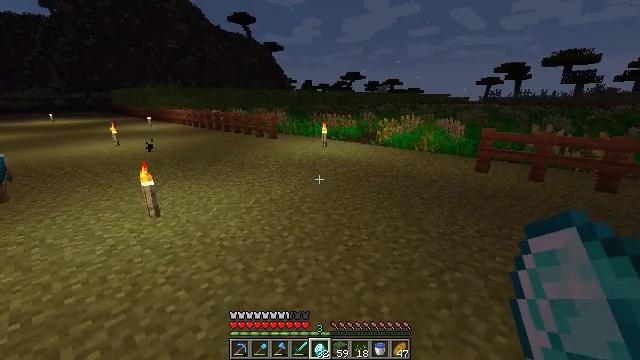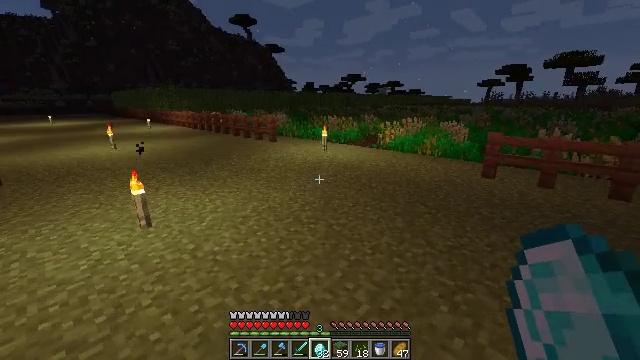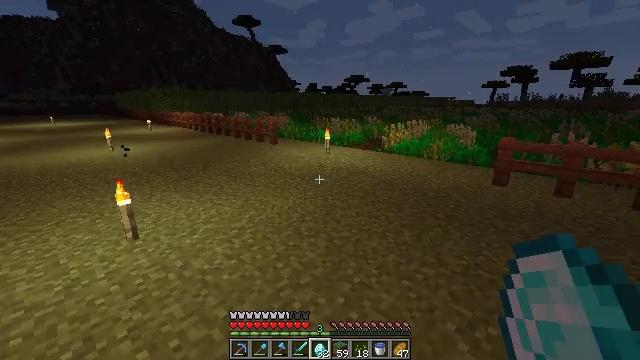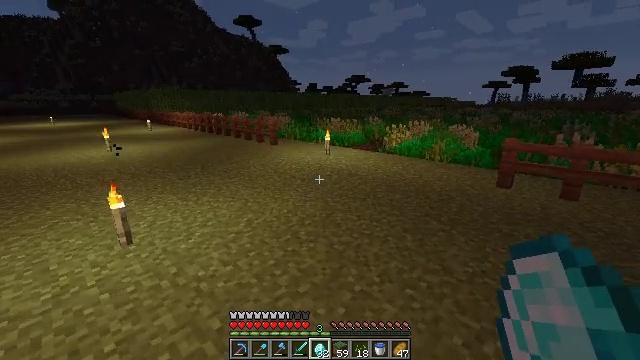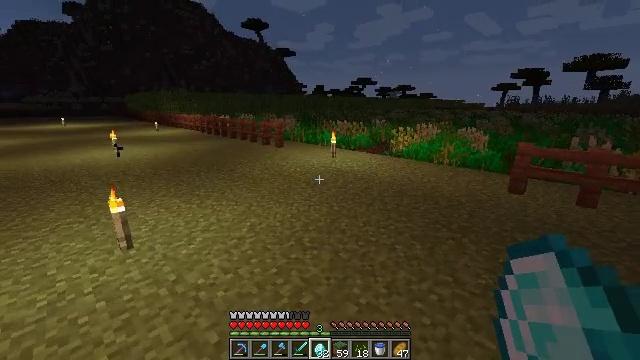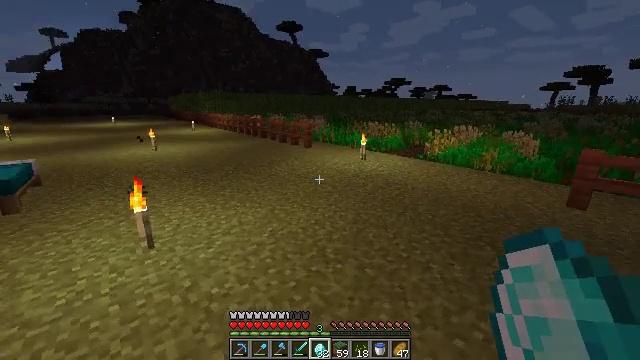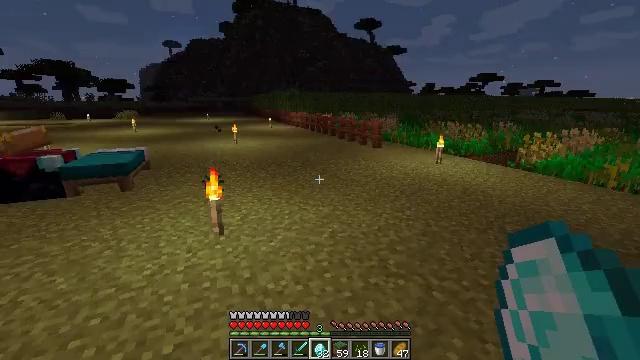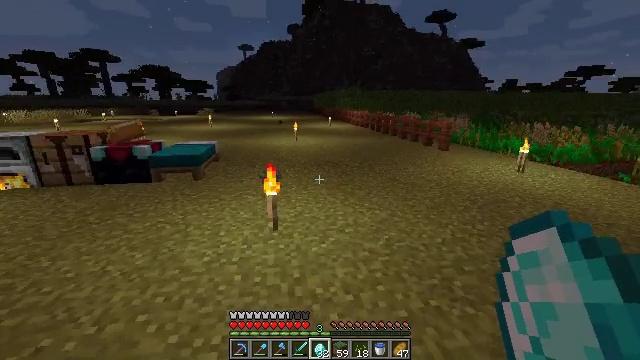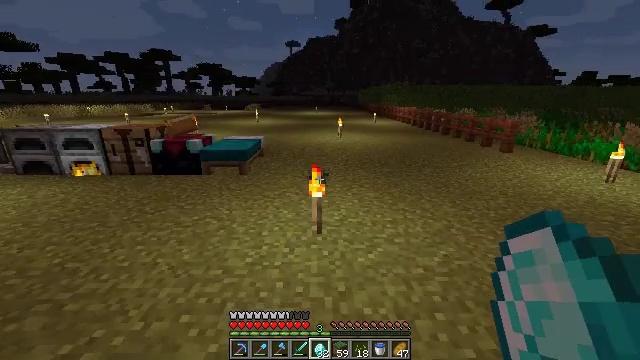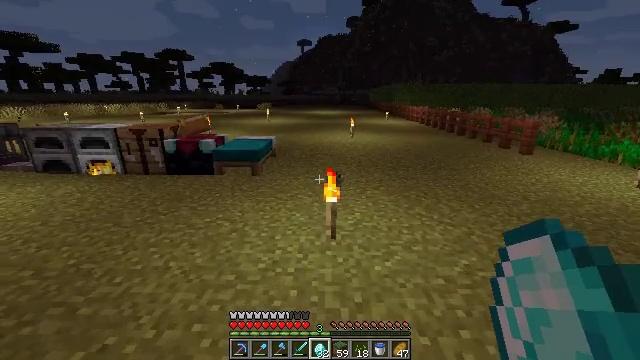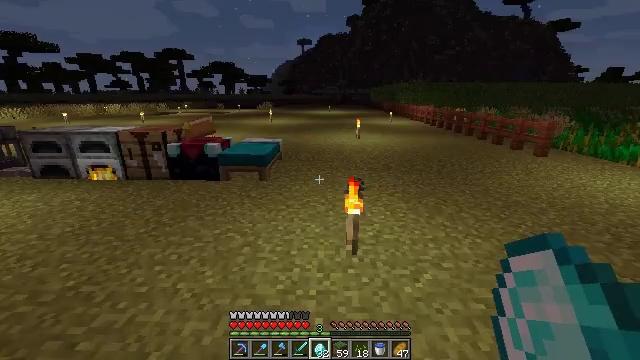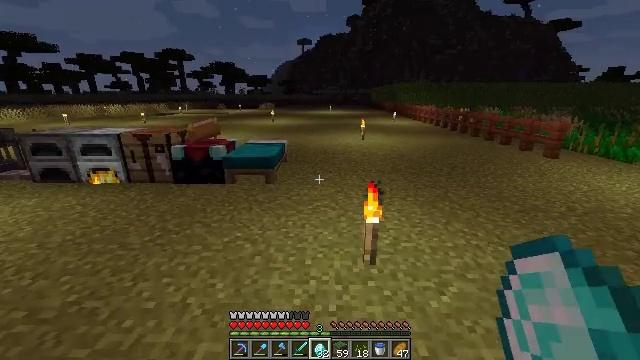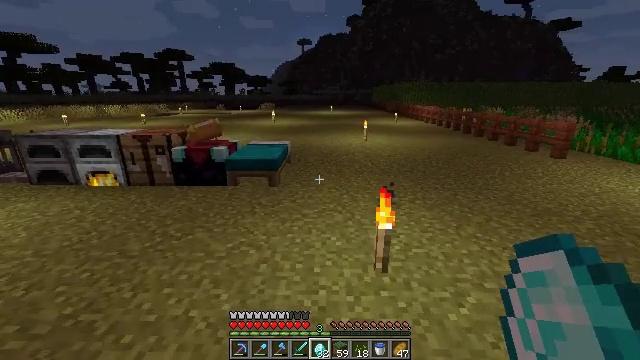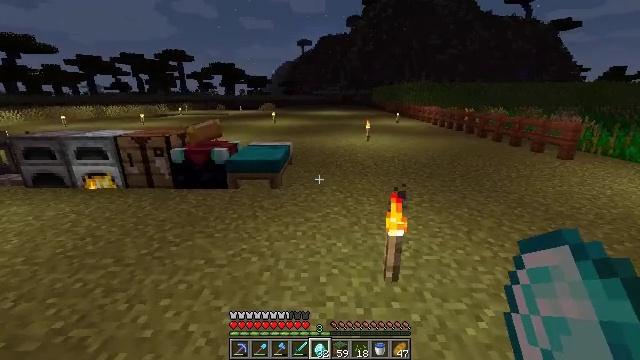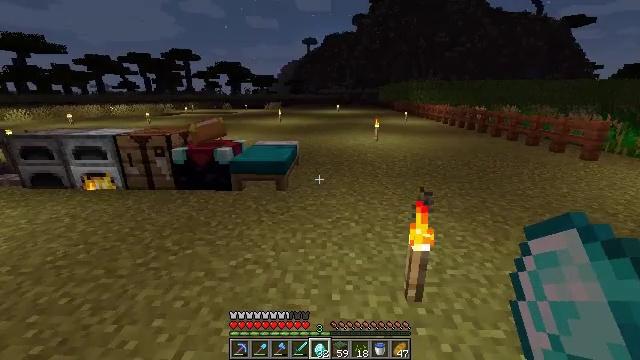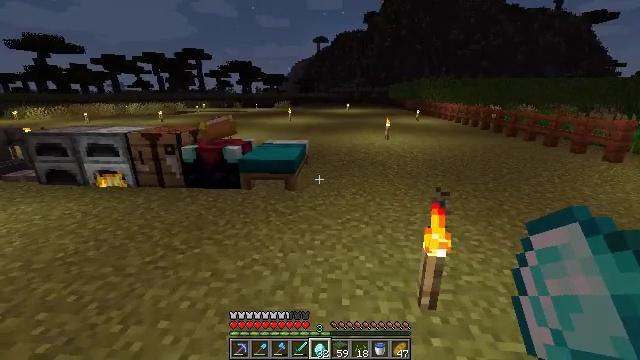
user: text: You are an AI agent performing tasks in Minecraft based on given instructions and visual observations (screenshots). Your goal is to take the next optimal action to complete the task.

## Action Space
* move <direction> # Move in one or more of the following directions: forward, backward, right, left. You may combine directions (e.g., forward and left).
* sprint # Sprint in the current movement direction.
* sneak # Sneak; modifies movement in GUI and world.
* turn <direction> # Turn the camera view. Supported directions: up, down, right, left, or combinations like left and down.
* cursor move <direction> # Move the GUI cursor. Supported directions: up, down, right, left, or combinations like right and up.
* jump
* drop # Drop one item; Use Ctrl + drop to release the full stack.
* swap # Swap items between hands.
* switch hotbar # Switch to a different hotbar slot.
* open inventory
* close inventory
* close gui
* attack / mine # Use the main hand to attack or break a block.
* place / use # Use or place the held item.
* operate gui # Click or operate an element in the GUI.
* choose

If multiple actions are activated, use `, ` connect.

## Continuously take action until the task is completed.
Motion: motion action
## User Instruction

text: Drop a grass block.
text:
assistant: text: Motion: move forward
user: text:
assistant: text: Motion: move forward
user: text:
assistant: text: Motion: move forward
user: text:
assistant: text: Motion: move forward, turn left
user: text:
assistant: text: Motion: move forward, turn left
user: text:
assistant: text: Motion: move forward and move left, turn left
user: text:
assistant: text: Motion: move forward and move left, turn left
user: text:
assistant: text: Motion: move forward and move left, turn left
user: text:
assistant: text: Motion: move forward and move left, turn left
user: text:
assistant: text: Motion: move forward and move left
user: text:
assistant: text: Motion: move forward and move left
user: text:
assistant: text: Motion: move forward
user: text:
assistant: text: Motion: move forward
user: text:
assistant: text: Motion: move forward, turn left
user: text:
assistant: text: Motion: move forward, turn left
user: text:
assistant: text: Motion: move forward, turn left
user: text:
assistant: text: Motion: move forward, turn left
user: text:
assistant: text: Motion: move forward, turn left
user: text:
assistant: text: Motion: move forward, turn left
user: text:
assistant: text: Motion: move forward, turn left
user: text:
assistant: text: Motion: move forward, turn left
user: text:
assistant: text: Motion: move forward
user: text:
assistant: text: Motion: move forward
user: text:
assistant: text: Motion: move forward, turn left and down
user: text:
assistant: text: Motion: move forward
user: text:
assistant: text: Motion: move forward, turn down
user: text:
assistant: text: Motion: move forward, turn down
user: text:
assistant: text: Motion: move forward, turn down
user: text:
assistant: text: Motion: move forward, turn down
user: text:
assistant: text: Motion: move forward, turn down